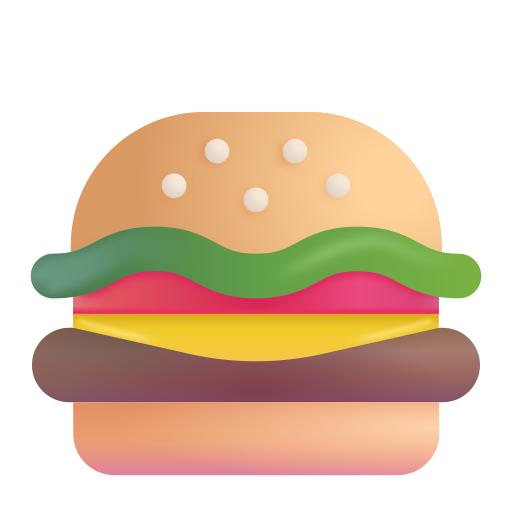
hamburger color